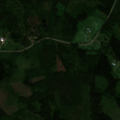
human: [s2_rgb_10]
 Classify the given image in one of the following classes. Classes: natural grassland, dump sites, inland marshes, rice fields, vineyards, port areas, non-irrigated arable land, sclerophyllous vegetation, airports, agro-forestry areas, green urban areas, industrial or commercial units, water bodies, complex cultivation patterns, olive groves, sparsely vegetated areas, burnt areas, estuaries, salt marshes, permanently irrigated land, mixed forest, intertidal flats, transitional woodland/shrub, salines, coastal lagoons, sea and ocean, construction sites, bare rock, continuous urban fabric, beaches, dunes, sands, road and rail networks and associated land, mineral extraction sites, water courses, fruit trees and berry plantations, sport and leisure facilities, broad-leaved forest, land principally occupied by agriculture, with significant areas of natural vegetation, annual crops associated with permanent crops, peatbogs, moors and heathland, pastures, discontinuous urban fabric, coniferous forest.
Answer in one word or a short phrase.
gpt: coniferous forest, mixed forest, transitional woodland/shrub